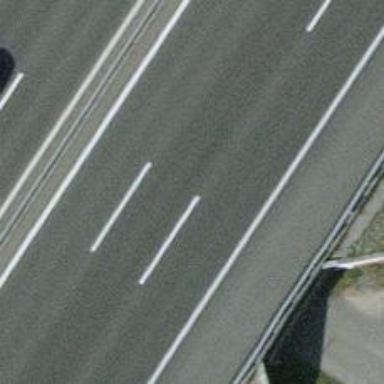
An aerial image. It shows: Bridge over motorway.